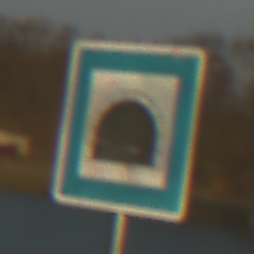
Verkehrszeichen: Tunnel
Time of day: SunriseSunset
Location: Outdoor (RoadRail)
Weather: PartlyCloudy
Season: NotSpecified
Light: Natural